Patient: sex F, age 62
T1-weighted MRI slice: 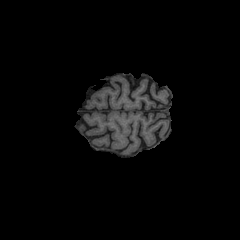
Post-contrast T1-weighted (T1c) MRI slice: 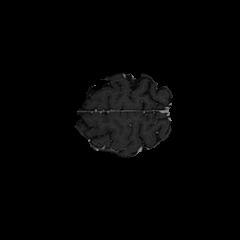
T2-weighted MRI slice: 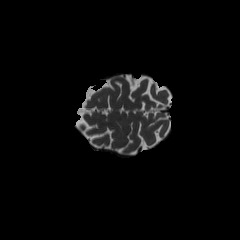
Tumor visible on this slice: no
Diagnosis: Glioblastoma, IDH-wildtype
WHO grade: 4